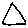
Label: triangle